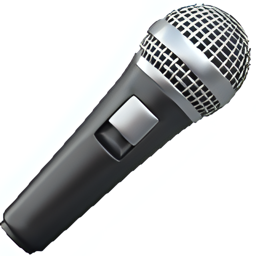
Name: microphone
Emoji: 🎤
Group: Objects
Sub-group: music